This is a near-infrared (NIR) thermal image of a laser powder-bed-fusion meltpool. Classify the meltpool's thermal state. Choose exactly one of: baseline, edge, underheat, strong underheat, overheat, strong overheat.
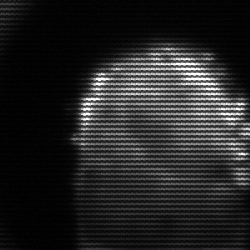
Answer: baseline